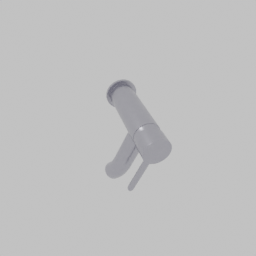
Label: appliances